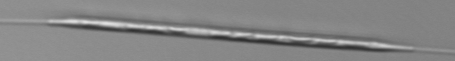
Label: Rhizosolenia